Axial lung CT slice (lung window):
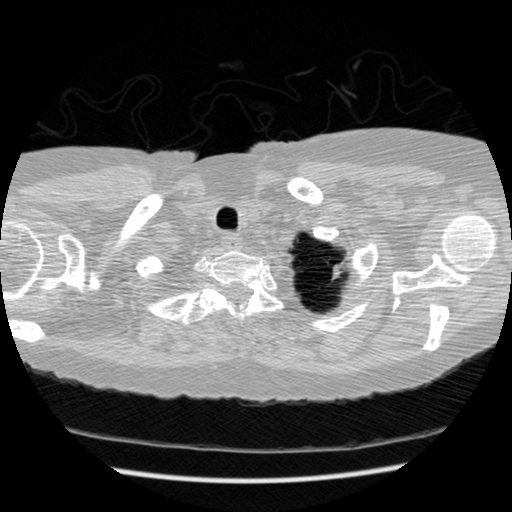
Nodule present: no